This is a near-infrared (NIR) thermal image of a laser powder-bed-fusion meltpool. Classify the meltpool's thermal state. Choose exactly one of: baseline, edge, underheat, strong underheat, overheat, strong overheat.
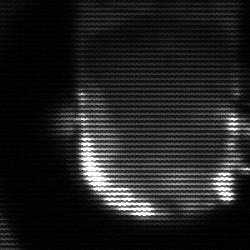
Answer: baseline